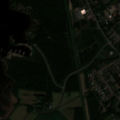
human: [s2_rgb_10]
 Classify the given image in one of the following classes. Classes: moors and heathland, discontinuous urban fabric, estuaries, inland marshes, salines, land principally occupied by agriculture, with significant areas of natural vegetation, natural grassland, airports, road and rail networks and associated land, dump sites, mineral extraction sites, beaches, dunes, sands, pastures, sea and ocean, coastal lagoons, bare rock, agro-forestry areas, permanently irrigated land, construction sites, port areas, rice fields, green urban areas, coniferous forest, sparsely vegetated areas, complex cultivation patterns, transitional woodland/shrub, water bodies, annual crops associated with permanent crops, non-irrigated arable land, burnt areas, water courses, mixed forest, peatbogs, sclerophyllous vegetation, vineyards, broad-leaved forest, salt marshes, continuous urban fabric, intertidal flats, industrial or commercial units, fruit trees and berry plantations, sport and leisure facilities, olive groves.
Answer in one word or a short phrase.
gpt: discontinuous urban fabric, non-irrigated arable land, mixed forest, water bodies